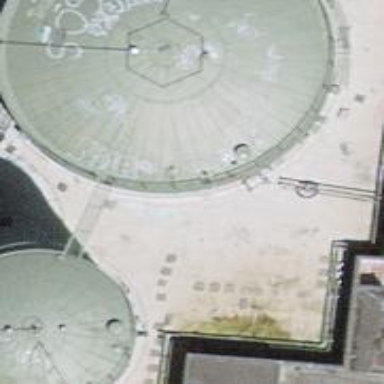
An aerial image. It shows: Storage tank building.